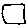
Label: square